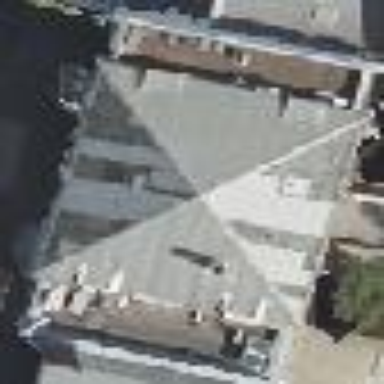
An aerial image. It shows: Residential building with pyramidal roof. The building is colored in light shade of grey.